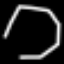
Label: octagon